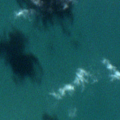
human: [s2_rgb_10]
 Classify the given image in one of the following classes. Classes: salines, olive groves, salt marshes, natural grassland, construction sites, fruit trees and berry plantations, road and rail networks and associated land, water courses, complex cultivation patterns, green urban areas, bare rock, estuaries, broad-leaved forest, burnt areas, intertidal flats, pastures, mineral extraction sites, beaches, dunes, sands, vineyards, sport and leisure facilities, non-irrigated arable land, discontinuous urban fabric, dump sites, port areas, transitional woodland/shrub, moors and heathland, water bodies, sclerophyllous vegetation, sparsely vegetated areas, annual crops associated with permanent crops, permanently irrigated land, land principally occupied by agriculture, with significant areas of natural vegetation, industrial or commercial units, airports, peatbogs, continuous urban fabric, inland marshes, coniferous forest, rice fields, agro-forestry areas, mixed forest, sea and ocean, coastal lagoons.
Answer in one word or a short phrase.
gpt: sea and ocean